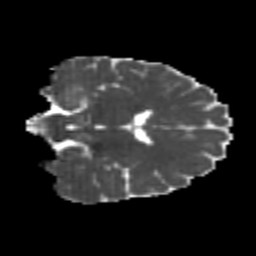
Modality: MD
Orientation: coronal
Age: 21
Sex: male
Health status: healthy
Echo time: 0.074 s